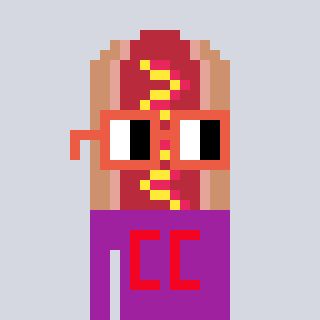
a pixel art character with square orange glasses, a hotdog-shaped head and a magenta-colored body on a cool background